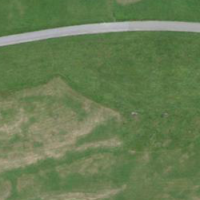
EUNIS habitat code: 26
Species observed at this site:
Erebia alberganus